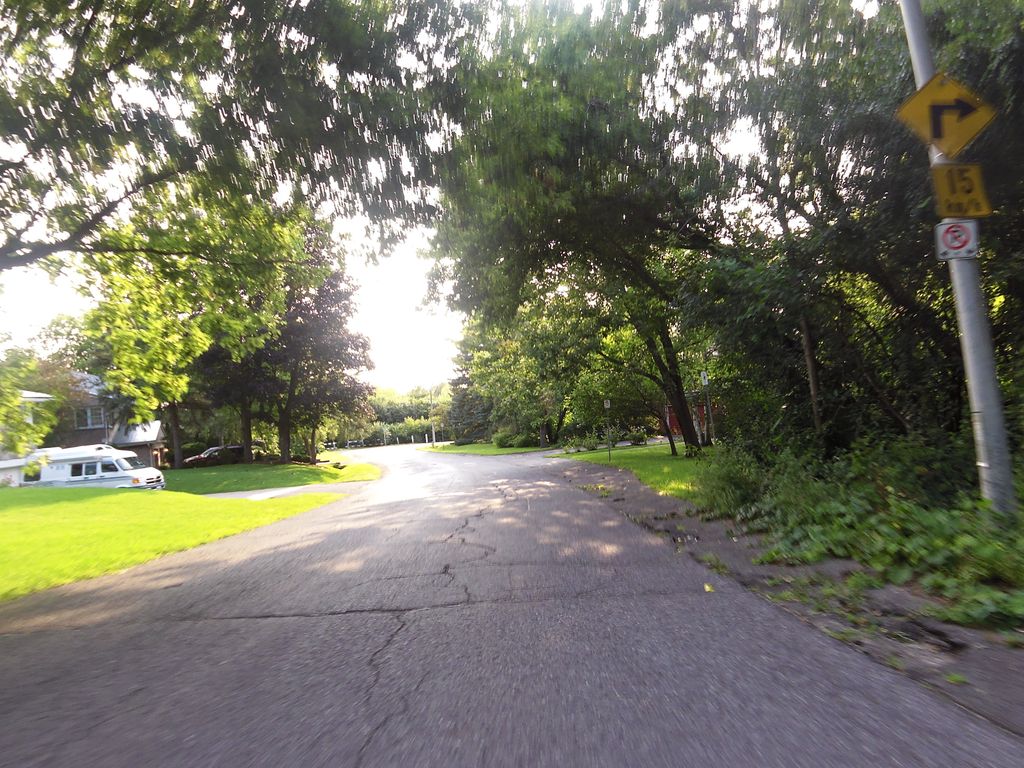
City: ottawa-gatineau